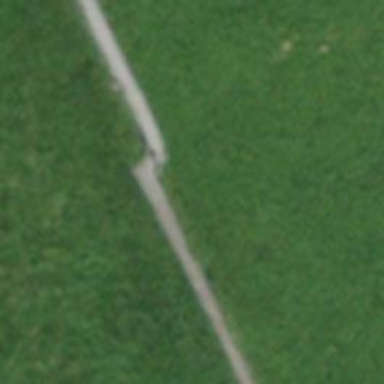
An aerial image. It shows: Gate.